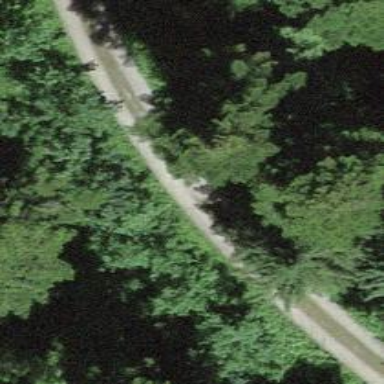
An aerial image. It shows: Gravel track with tracktype classified as grade5.